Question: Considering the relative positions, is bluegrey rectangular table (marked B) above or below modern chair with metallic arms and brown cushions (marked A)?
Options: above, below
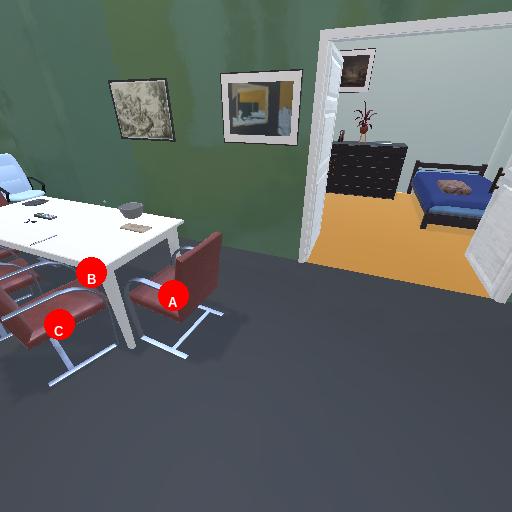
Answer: above